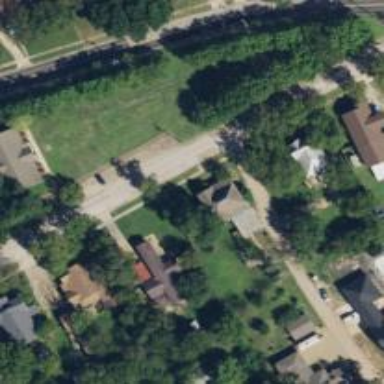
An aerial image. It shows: Residential road.